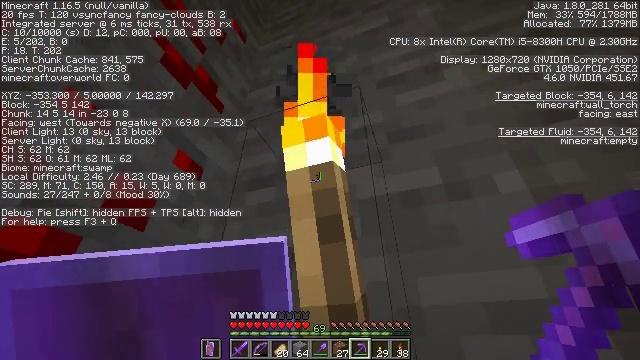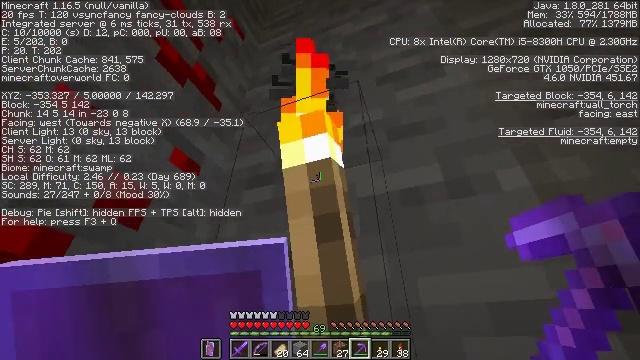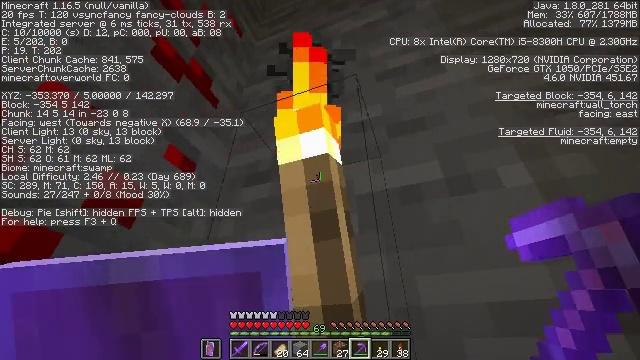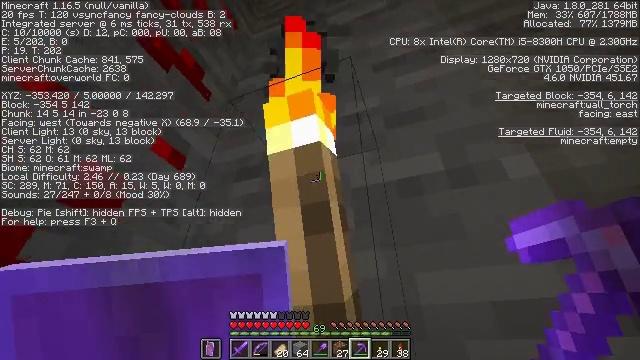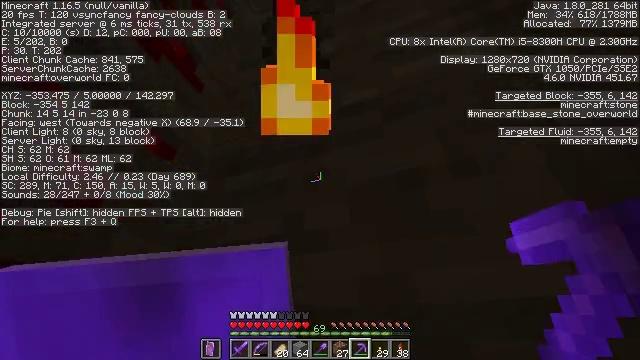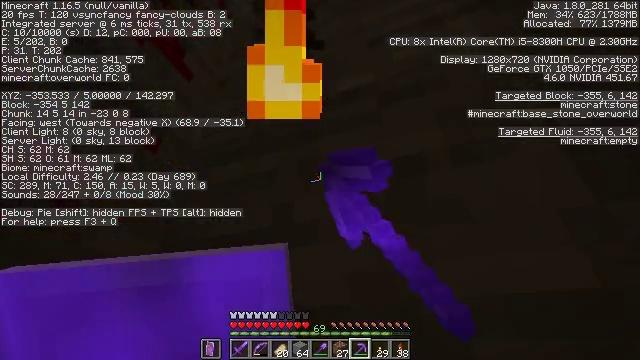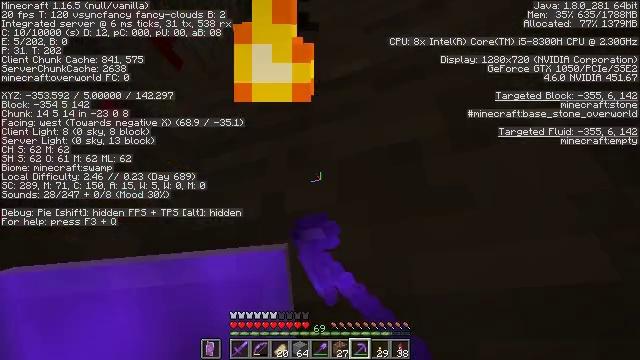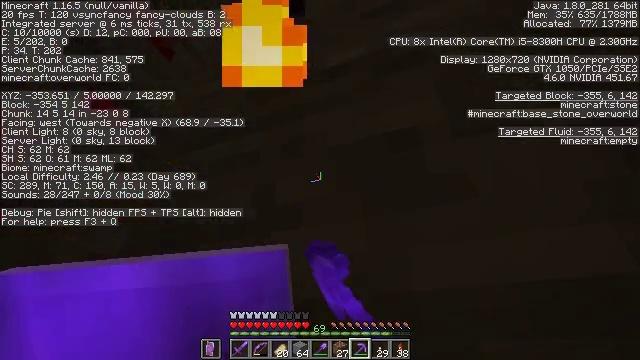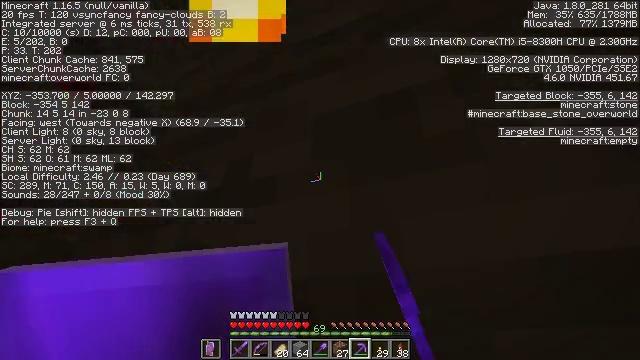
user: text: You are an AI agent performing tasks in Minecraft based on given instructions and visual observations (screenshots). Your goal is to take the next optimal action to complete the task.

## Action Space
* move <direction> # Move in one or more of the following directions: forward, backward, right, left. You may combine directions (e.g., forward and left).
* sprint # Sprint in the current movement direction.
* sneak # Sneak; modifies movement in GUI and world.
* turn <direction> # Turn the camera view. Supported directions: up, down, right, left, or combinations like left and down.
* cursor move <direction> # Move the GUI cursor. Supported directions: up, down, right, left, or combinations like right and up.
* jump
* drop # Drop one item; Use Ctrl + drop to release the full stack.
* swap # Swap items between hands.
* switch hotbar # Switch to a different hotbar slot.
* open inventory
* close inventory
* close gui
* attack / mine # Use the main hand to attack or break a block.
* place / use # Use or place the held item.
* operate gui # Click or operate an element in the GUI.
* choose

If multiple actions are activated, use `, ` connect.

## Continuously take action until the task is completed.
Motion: motion action
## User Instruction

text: Gather the wall torch from the wall.
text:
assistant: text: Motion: move forward, sneak
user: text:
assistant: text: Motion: move forward, sneak
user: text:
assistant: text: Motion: move forward, sneak
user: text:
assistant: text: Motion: move forward, sneak, attack / mine
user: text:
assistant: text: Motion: move forward, sneak, attack / mine
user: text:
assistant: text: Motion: move forward, sneak
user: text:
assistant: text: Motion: move forward, sneak
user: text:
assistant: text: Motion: move forward, sneak
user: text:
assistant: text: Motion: sneak